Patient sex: M
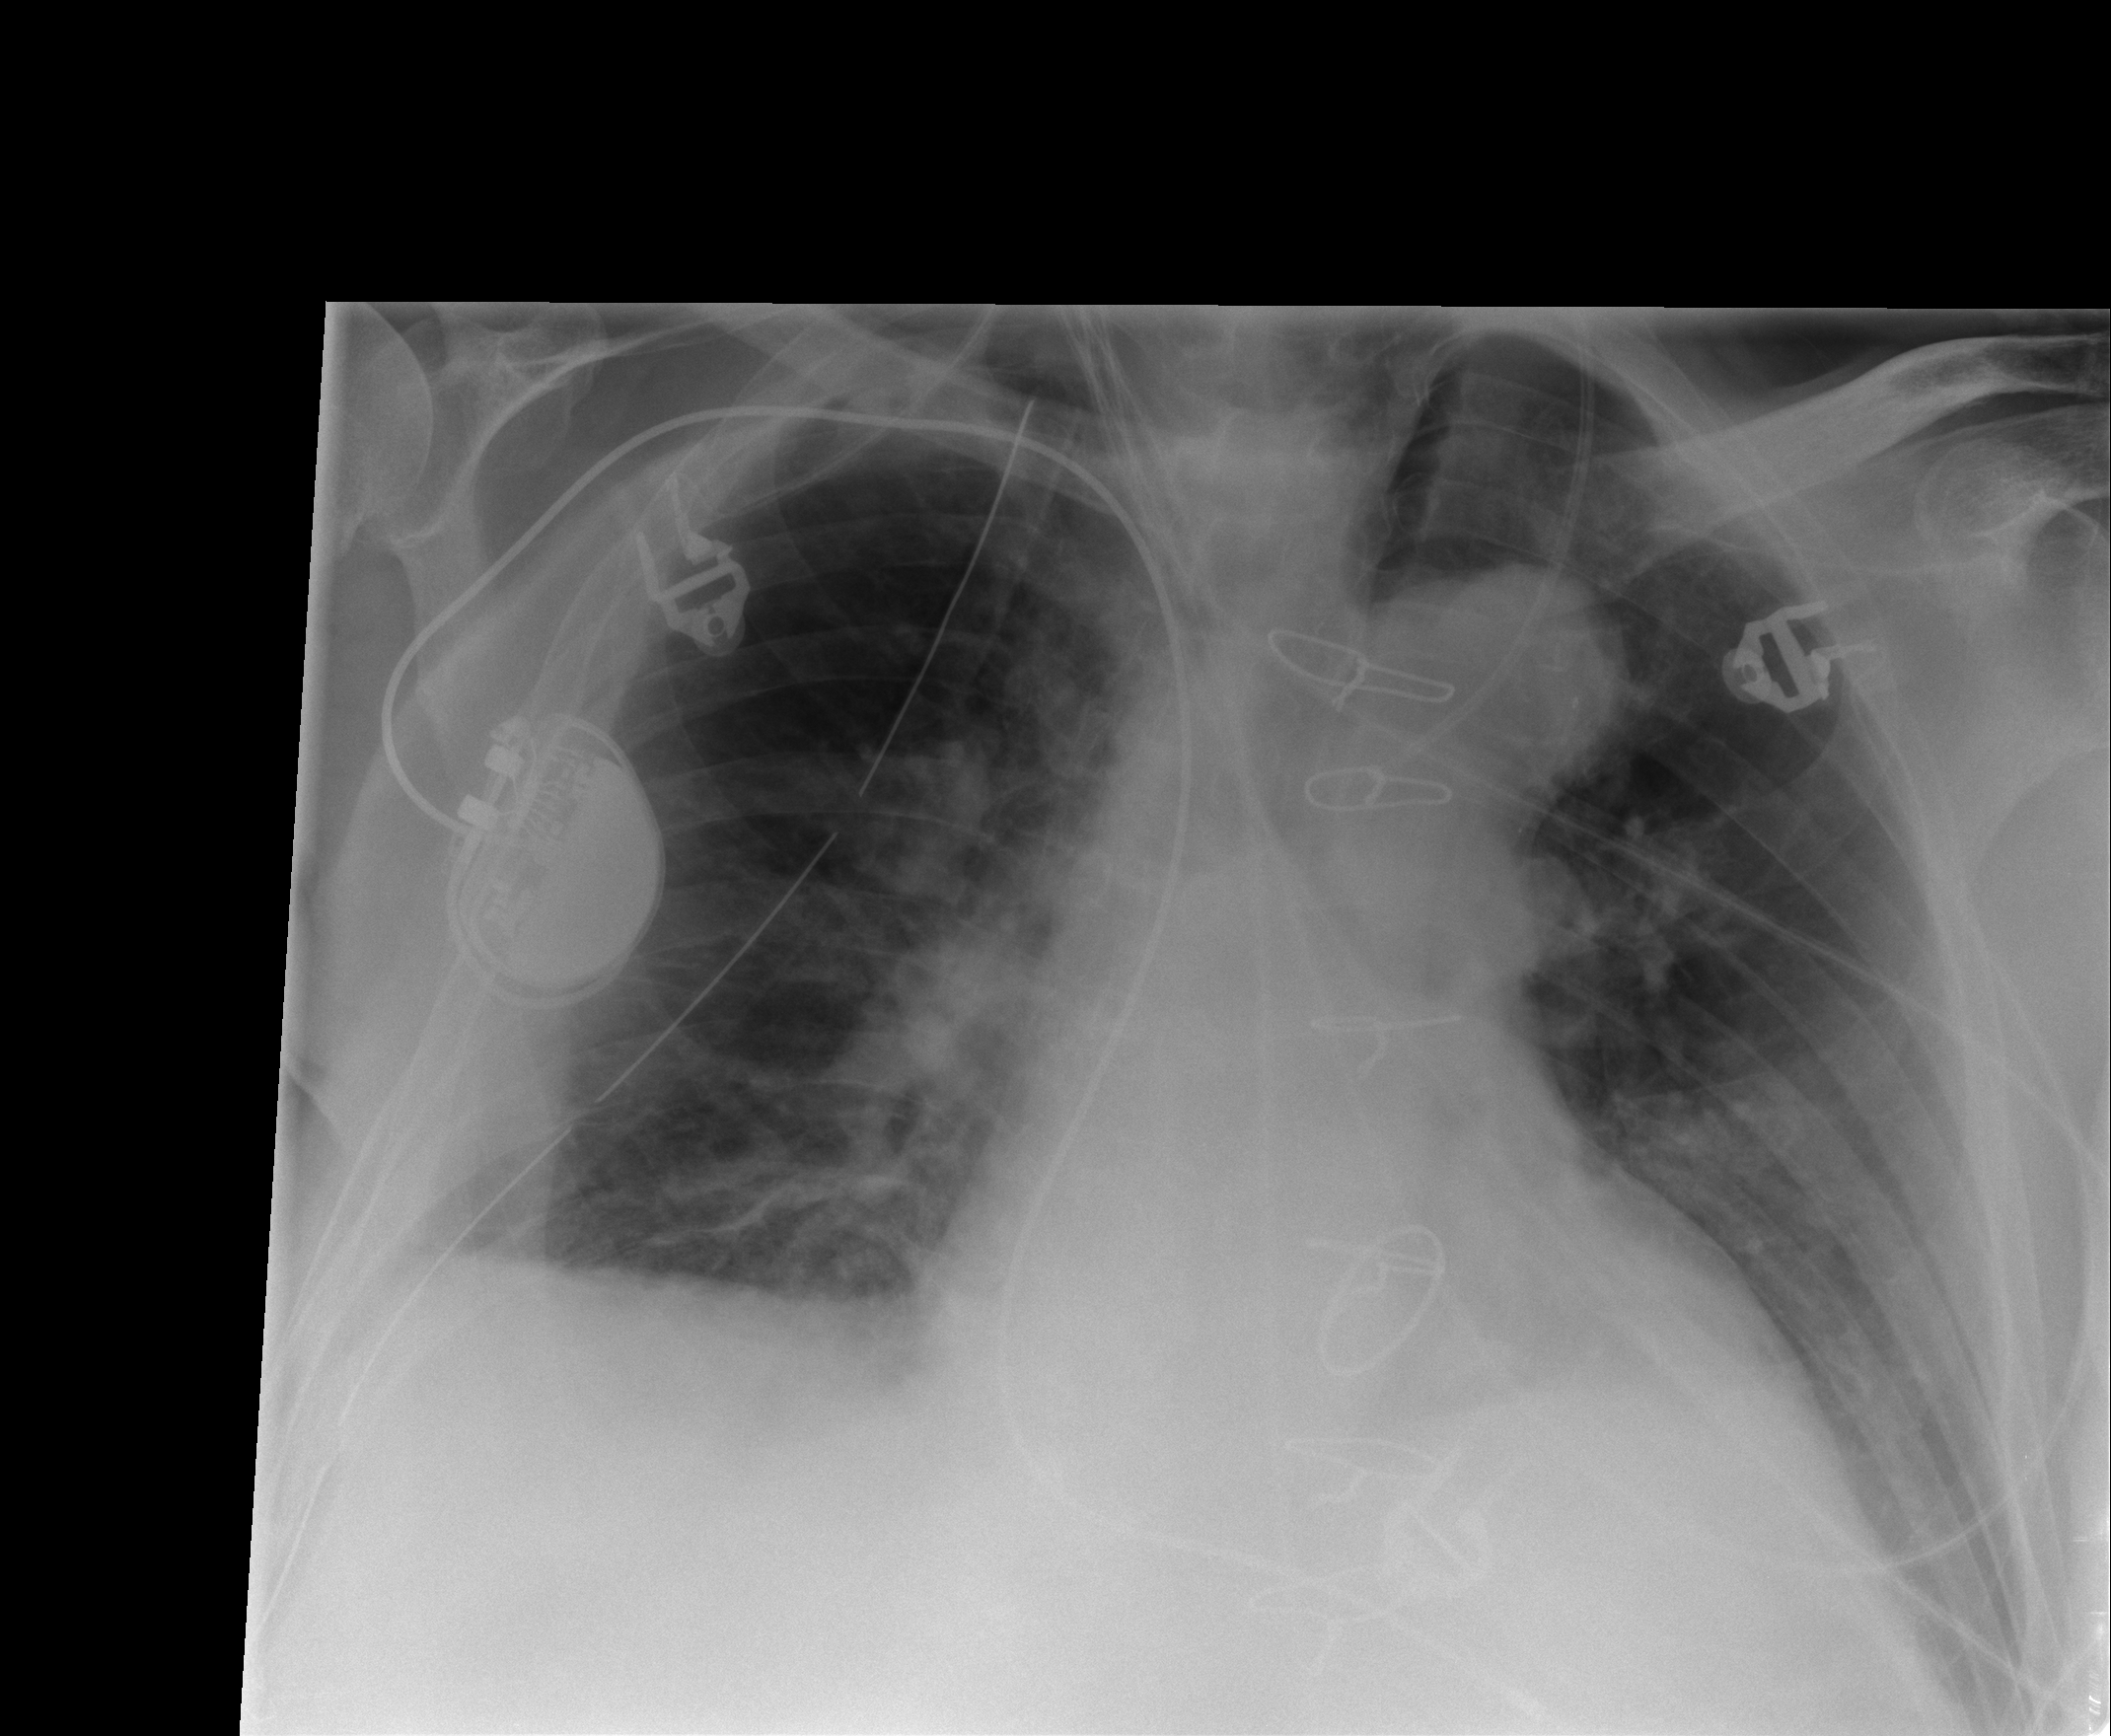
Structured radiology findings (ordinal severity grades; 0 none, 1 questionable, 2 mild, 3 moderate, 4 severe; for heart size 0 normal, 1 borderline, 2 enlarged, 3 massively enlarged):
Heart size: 2
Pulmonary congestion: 2
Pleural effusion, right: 2
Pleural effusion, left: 1
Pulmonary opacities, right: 0
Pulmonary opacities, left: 0
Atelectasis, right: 2
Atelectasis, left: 1